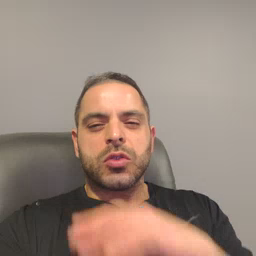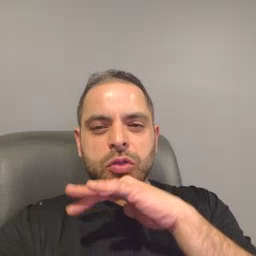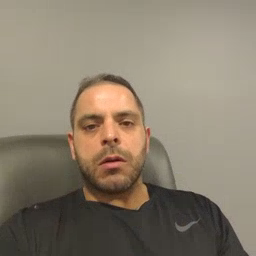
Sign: dirty